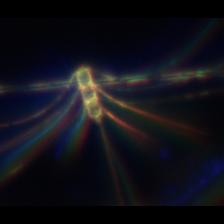
Taxon: Chaetoceros
Group: Diatoms